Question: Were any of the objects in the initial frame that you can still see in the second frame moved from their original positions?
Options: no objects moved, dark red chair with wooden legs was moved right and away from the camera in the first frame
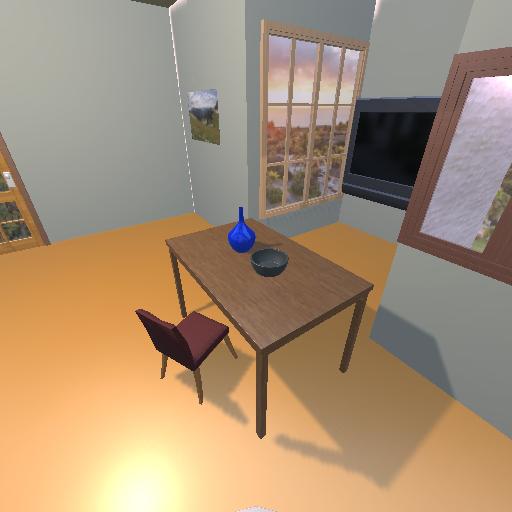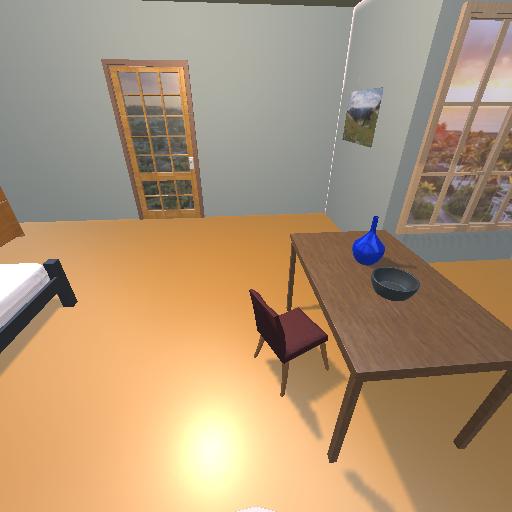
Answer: no objects moved